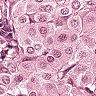
Metastatic tissue present: yes